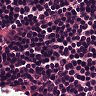
Metastatic tissue present: no